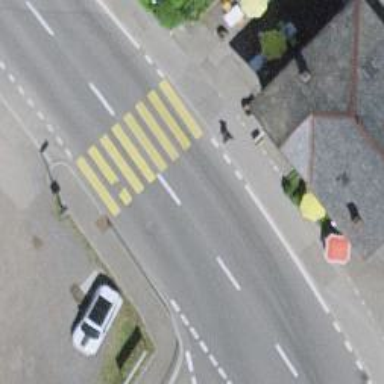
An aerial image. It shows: Marked road crossing with visible crossing markings.